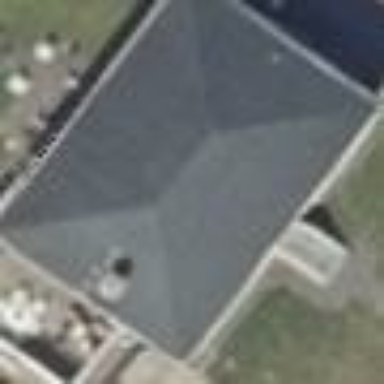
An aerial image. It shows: Building with hipped roof shape.